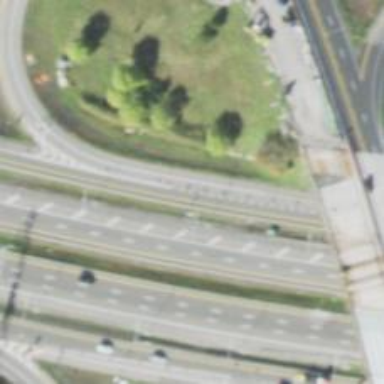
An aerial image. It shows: Motorway junction.